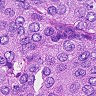
Metastatic tissue present: yes